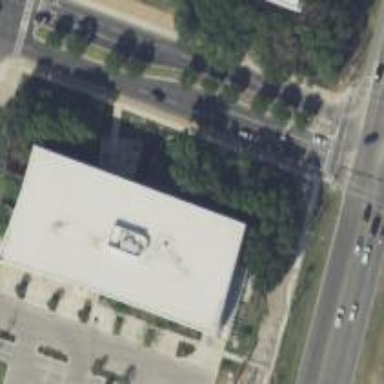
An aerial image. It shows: Office building.